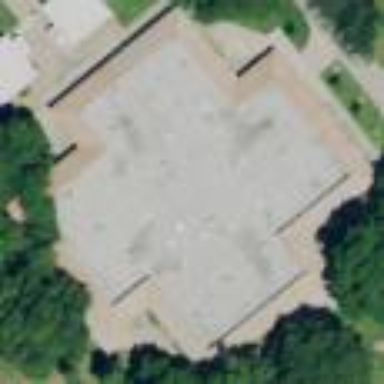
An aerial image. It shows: School building.